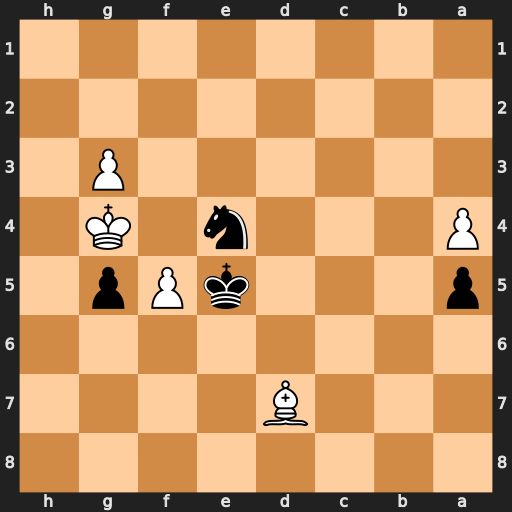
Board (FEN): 8/3B4/8/p3kPp1/P3n1K1/6P1/8/8
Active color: b
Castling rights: -
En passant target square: -
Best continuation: Nf6+ Kxg5 Nxd7 Kg6 Nf6